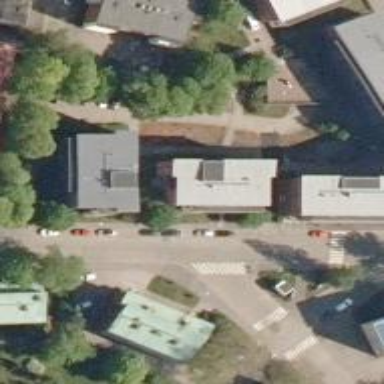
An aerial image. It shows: Residential road with separate asphalt sidewalk.